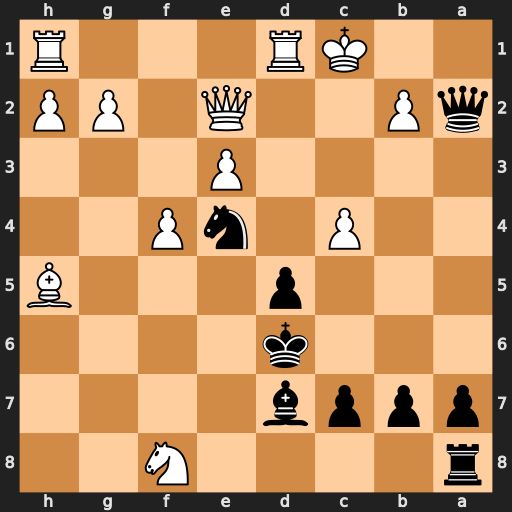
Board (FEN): r4N2/pppb4/3k4/3p3B/2P1nP2/4P3/qP2Q1PP/2KR3R
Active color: b
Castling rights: -
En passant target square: -
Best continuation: Qa1+ Kc2 Ba4+ Kd3 Qa2